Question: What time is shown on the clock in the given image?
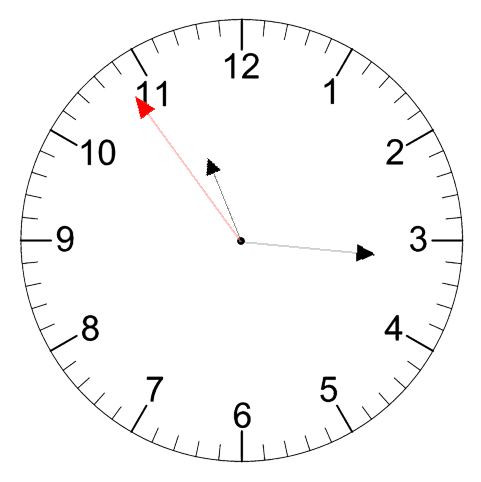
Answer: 11:15:54